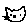
Label: cat